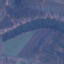
Label: River